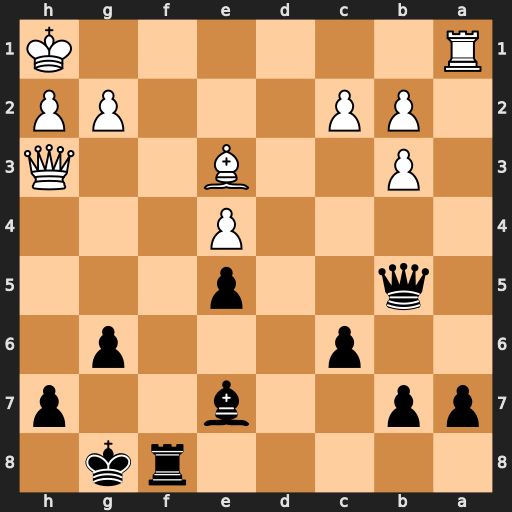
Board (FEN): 5rk1/pp2b2p/2p3p1/1q2p3/4P3/1P2B2Q/1PP3PP/R6K
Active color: b
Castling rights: -
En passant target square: -
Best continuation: Rf1+ Rxf1 Qxf1+ Bg1 Bc5 Qe6+ Kf8 Qf6+ Qxf6